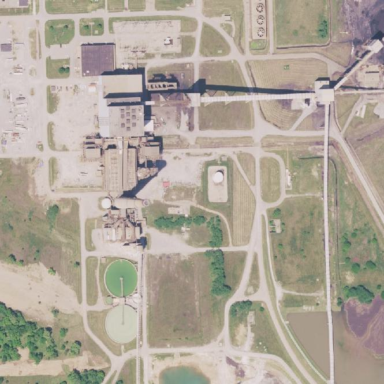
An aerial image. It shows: Industrial area with coal power plant.